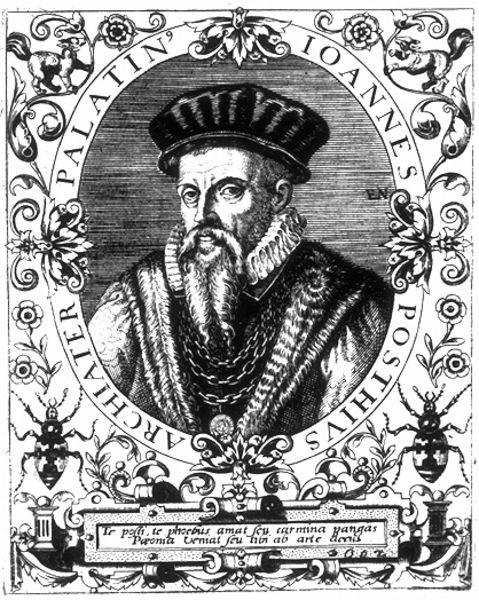
Titel: Bildnis des Johann Posth
Künstler: Matthaeus (d.Ä.) Becker
Institution: (Seriendruck)
Schlagwörter: mann, umhang, weiß, blume, blumen, grau, hut, ohr, schmuck, schwarz, zeichnung, blick, tiere, ornament, bart, mütze, alte, augen, gesicht, johannes, kragen, mensch, pelz, rahmen, vollbart, bildnis, portrait, porträt, gewand, mantel, pflanzen, oval, fell, kopfbedeckung, schrift, kette, grafik, graphik, dekoration, inschrift, ornamente, verzierung, katze, buch, druck, schwarzweiss, druckgrafik, stich, seite, text, ketten, manifest, proträt, insekten, buchdruck, deckblatt, halbprofil, männlich, medallion, mittelalter, wams, repräsentation, insekt, käfer, lilien, kupferstich, verzeirung, beschreibung, palatin, latein, lateinisch, umschrift, pfalz, eichhörnchen, humanismus, gebildeter, kupferstiche, ketter, mart, mützte, blum,en, posthius, schwarzweiß#, johannes palatin